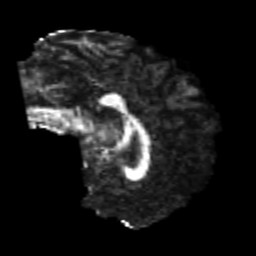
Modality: FA
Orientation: sagittal
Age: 23
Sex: male
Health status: healthy
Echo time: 0.074 s